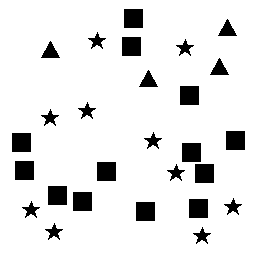
Squares: 13
Triangles: 4
Stars: 10
Total shapes: 27